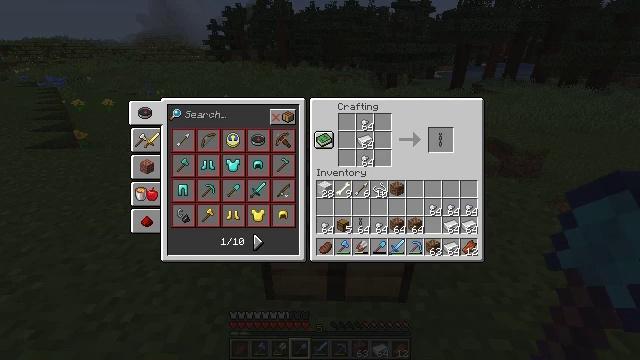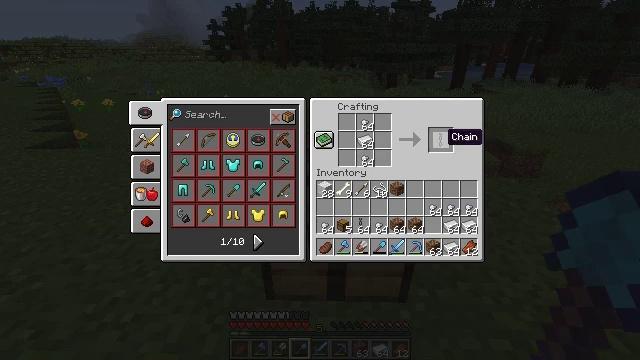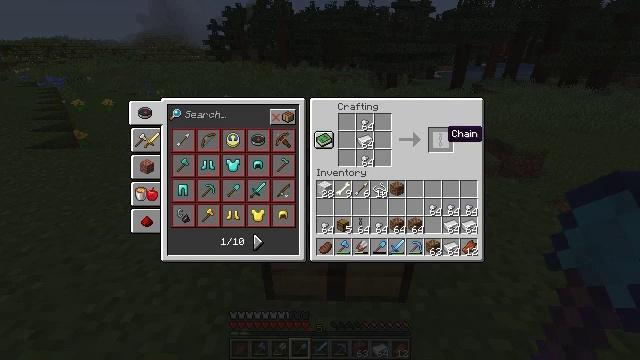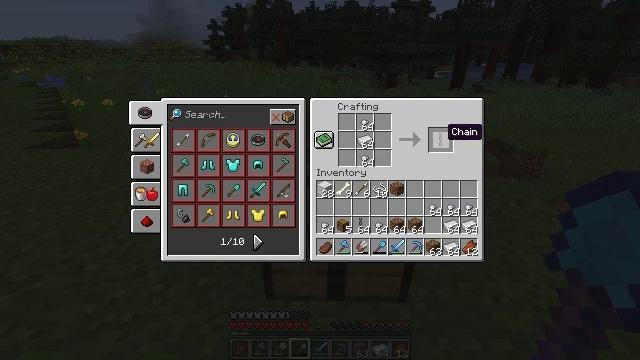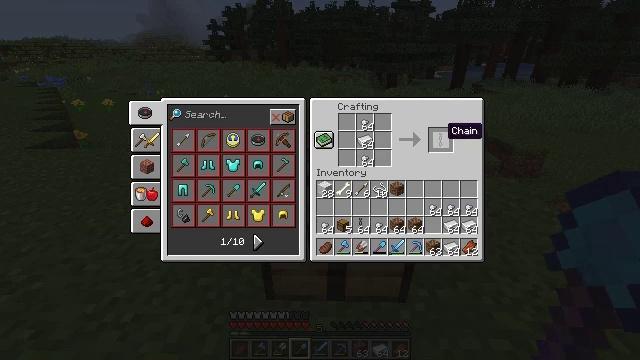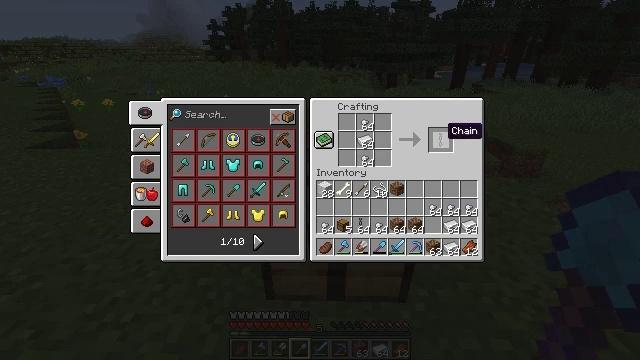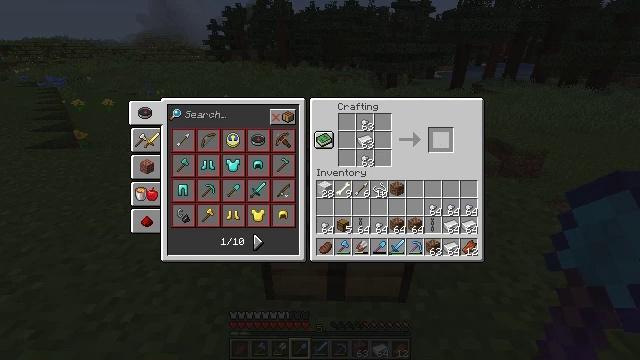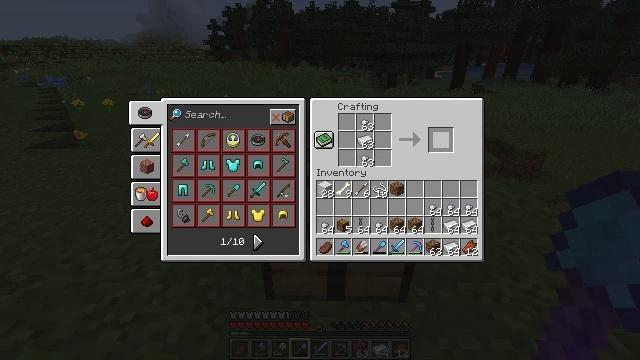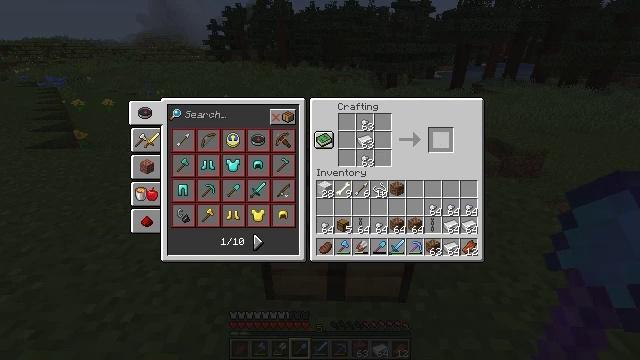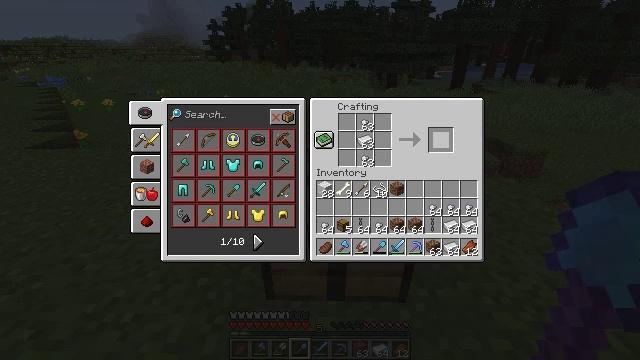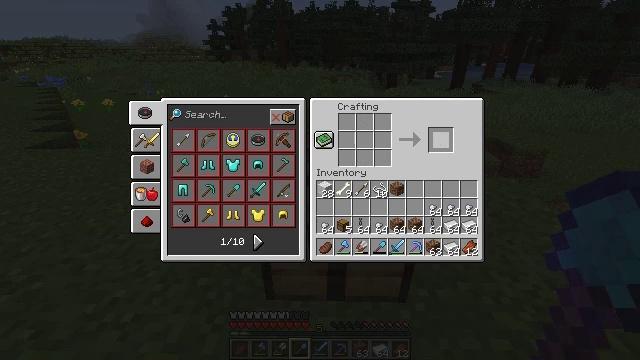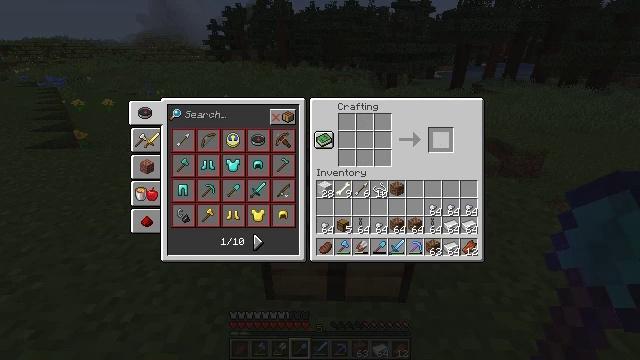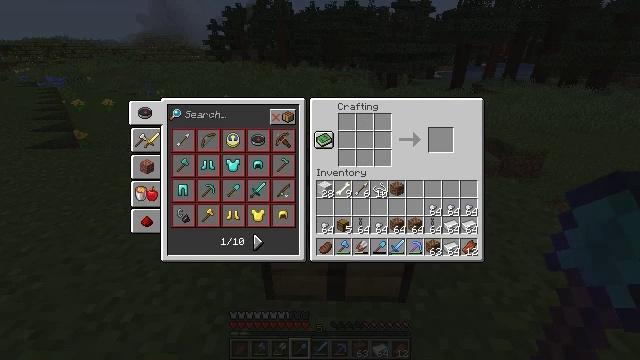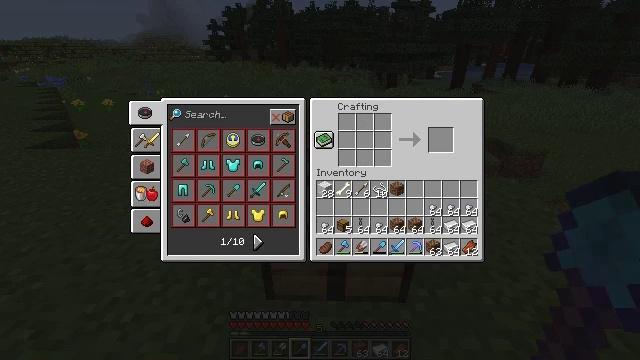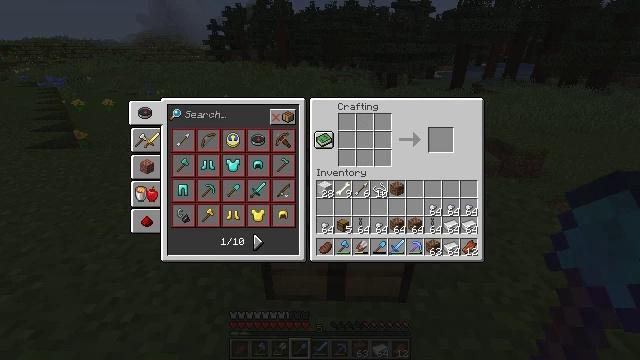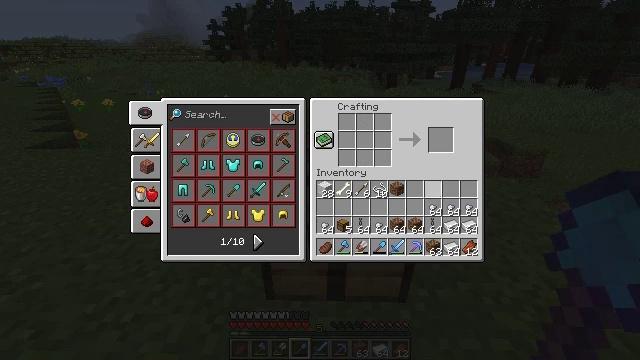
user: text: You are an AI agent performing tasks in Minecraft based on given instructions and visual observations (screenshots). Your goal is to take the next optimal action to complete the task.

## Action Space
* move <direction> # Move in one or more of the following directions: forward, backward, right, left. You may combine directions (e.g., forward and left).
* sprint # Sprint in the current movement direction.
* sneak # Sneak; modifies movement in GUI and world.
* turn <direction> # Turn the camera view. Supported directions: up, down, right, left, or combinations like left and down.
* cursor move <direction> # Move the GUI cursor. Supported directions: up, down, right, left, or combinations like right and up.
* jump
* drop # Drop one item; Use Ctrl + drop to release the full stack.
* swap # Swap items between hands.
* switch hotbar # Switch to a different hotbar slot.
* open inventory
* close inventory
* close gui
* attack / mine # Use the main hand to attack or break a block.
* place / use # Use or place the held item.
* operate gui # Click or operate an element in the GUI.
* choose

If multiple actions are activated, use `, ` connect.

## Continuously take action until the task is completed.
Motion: motion action
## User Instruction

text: Combine iron materials to craft a chain.
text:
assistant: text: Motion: sneak
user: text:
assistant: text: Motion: sneak
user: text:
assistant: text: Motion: sneak
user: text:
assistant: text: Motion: sneak
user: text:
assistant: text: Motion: sneak
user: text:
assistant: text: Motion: sneak, operate gui
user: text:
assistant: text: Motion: sneak, operate gui
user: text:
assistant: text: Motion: sneak, operate gui
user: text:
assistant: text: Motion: sneak
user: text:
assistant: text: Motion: sneak
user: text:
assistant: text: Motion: sneak
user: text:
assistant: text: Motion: sneak
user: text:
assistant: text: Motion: sneak, cursor move down
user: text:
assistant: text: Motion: sneak, cursor move down
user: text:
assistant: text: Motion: cursor move down
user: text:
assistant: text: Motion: no_op
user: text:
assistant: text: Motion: no_op
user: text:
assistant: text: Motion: no_op
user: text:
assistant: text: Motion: no_op
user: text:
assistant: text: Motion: no_op
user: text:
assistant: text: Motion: no_op
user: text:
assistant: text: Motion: no_op
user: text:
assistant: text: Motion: no_op
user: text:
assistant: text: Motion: no_op
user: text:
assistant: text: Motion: operate gui
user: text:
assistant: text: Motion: operate gui
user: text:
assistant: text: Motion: cursor move left and up
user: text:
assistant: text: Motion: cursor move left and up
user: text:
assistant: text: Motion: cursor move left and up
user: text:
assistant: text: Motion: cursor move left and up